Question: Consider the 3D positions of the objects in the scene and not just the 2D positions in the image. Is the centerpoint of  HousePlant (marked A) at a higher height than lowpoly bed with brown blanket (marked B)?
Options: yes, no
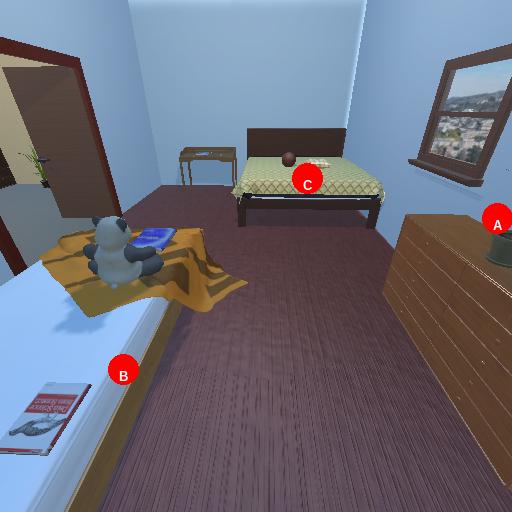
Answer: yes